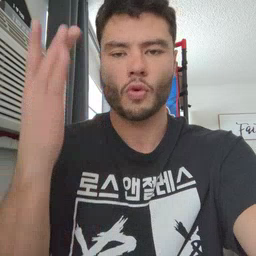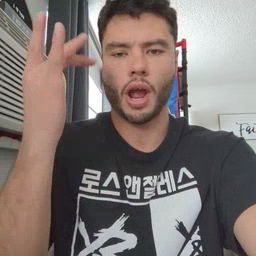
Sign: why